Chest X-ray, AP view. Patient: 49 years old, sex F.
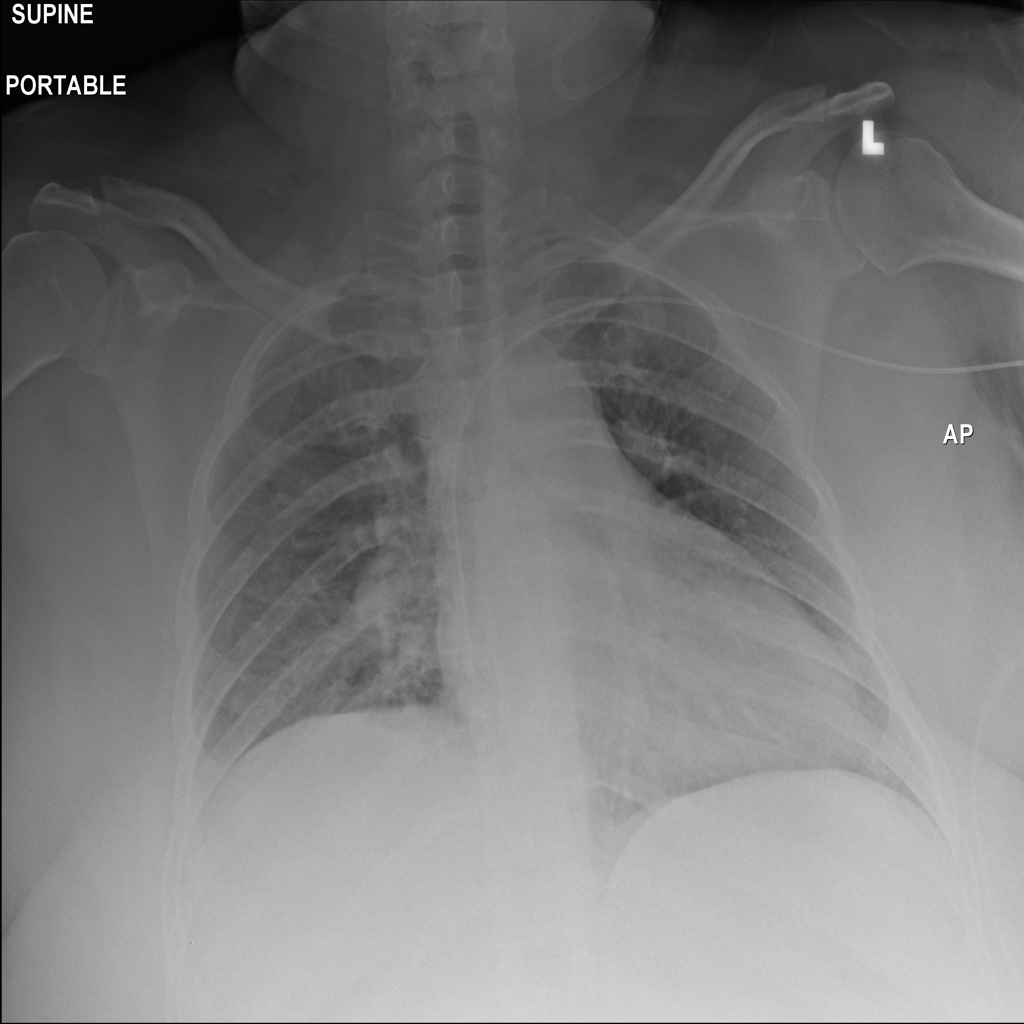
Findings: No Finding